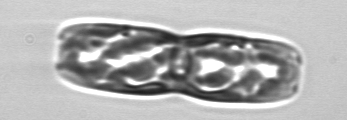
Label: pennate_morphotype1